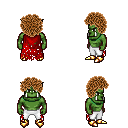
a pixel art fantasy rpg character, male body template, orc, green skin, red tattered cape, white pants, brown curly afro hairstyle, gold boots, four views (front, back, left, right), 2x2 character sprite sheet, small pixel art, hard edges, no anti-aliasing